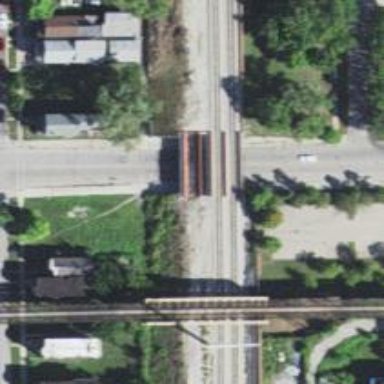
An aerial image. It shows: Bridge with siding service.